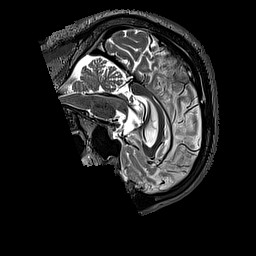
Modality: T2w
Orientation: sagittal
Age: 60
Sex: male
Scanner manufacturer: siemens
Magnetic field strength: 3 T
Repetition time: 3.2 s
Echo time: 0.567 s